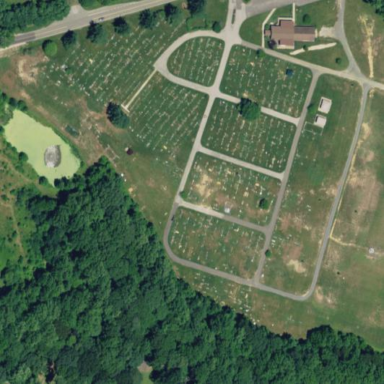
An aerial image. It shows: Cemetery.